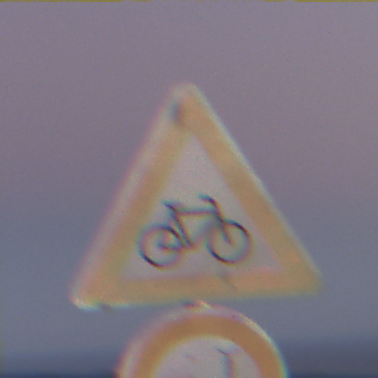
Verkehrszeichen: RadverkehrLinks
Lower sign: VerbotUeberholenEinspurigeFahrzeuge
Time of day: Dawn
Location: Outdoor (RoadRail)
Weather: Clear
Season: NotSpecified
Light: Natural